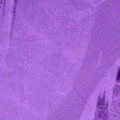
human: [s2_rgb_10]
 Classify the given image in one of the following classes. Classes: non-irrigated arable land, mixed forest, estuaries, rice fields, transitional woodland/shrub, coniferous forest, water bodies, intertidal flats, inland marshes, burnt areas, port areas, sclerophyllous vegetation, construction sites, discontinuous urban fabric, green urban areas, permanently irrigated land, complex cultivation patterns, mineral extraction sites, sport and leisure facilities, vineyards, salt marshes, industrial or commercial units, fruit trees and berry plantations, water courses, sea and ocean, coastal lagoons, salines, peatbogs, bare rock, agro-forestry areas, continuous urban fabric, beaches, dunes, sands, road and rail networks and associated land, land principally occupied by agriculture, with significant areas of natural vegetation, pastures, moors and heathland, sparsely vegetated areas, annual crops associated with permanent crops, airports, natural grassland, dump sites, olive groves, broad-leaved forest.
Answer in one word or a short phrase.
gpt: sea and ocean